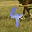
Label: 4